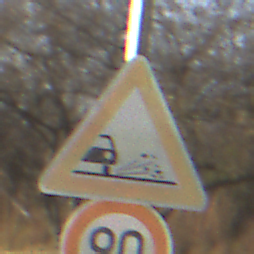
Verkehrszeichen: SplittSchotter
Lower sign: Geschwindigkeit90
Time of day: SunriseSunset
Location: Outdoor (Nature)
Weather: Clear
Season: NotSpecified
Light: Natural